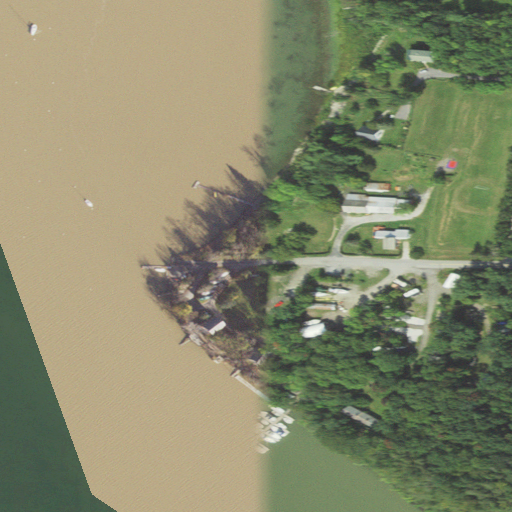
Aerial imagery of cape in Vermont named Chipman Point containing open water, pasture, mixed forest, deciduous forest, low intensity development, medium intensity development, open development, barren land, evergreen forest, herbaceous wetlands, and woody wetlands